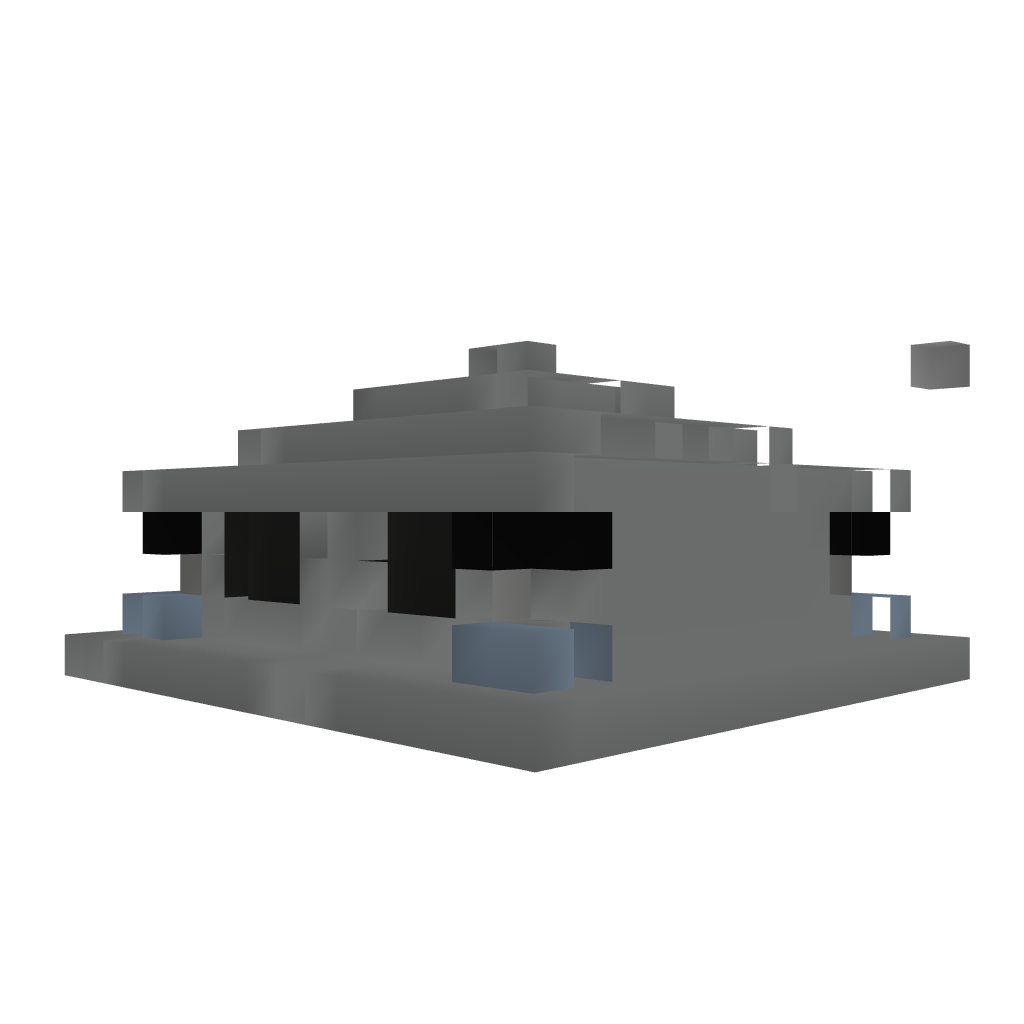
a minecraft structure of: SmallHunt